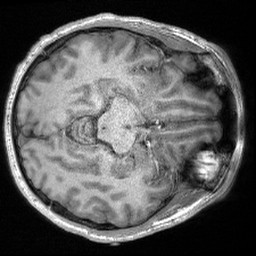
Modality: T1w
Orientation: axial
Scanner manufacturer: siemens
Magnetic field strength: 3 T
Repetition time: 2.4 s
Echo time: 0.00213 s